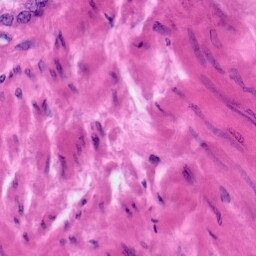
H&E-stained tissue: Prostate